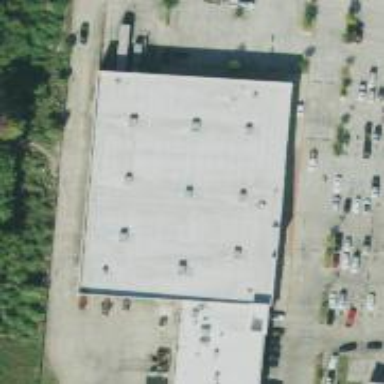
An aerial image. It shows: Retail building with flat roof.